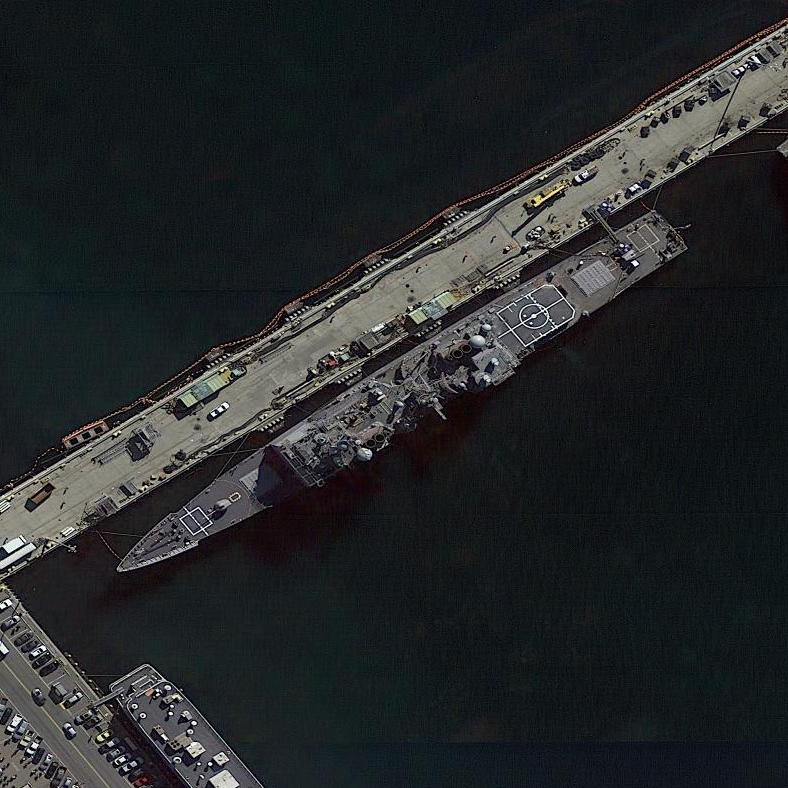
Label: cruiser